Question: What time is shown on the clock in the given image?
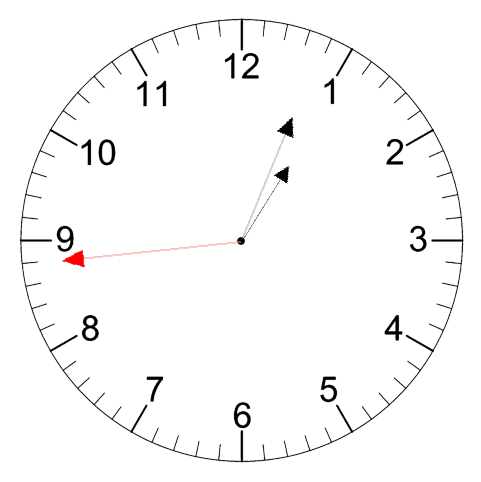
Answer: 01:03:44